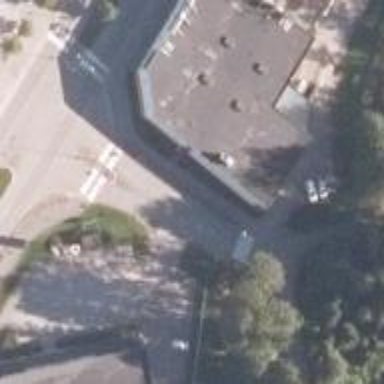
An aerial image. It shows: Building with furniture shop.